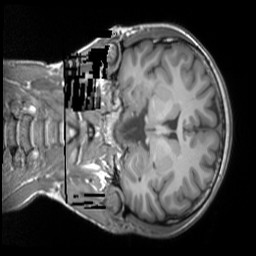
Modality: T1w
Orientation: coronal
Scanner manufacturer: siemens
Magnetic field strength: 3 T
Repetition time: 1.9 s
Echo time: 0.00267 s